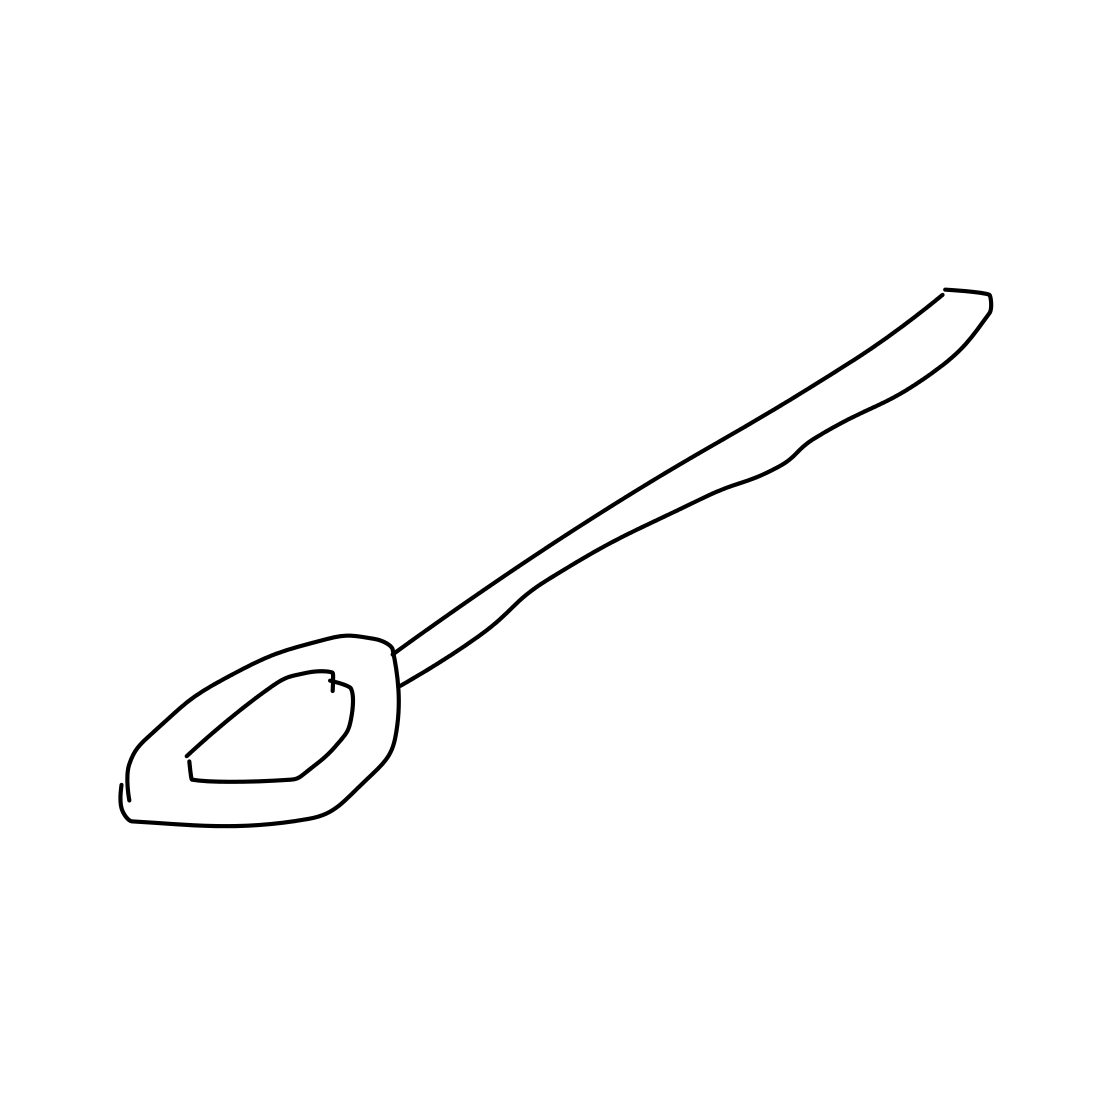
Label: spoon